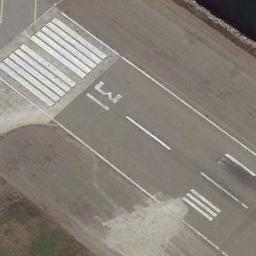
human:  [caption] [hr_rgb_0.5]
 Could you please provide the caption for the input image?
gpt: Runways are marked with Numbers and vertical lines .

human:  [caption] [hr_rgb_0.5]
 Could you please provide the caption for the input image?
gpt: The runway is on the grass .

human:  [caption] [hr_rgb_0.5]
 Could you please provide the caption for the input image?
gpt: Next to the runway is a concrete floor with white '31' and short-line signs on the runway .

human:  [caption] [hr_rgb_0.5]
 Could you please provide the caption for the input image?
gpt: The runway has a threshold marking and two touchdown zone markings and the designation marking is 31 .

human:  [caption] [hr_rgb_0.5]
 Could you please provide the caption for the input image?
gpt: There are some empty land beside the runway with white marks .